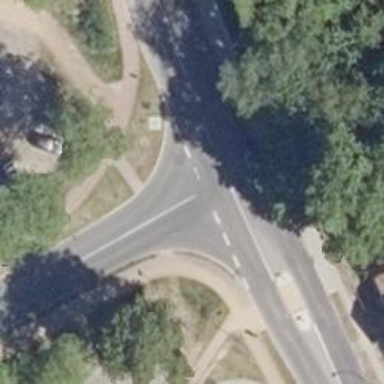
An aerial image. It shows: Road with "give way" sign.